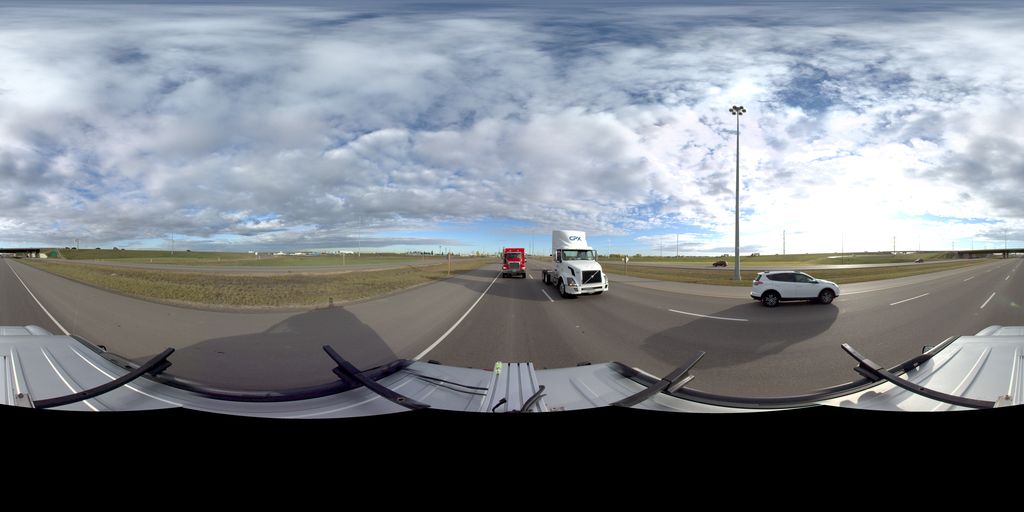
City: edmonton